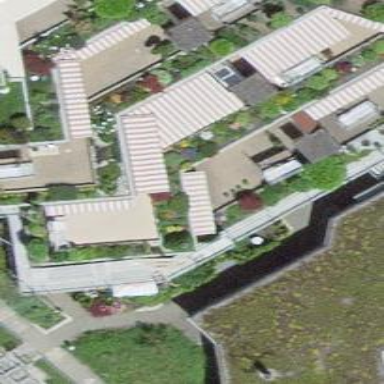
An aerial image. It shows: Terrace building.